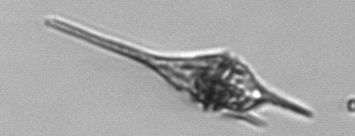
Label: Tripos_lineatus